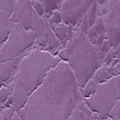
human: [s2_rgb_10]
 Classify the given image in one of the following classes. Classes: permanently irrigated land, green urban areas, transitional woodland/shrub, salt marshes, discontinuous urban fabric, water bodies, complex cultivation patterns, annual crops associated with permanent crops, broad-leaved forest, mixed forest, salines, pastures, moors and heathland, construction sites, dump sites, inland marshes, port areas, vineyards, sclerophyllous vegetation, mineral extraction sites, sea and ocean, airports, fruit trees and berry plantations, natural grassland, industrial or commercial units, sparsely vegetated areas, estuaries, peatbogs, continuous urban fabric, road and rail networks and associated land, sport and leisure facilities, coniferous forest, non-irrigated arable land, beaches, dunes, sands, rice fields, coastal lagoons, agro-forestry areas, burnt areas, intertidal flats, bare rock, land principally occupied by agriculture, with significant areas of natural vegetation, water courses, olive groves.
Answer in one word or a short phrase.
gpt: sea and ocean